Aerial crown-view tile of a tropical tree (Barro Colorado Island, Panama), acquired 20241014:
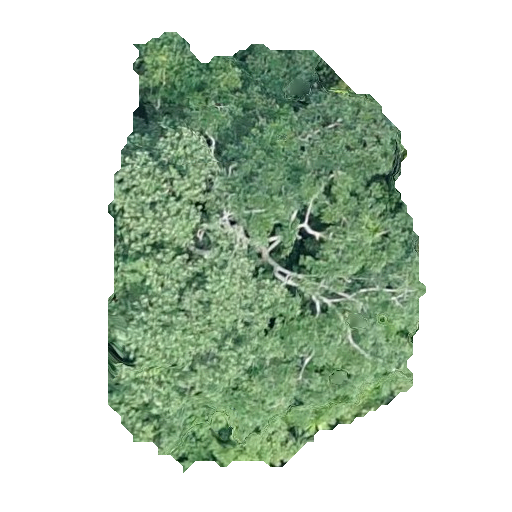
Species: Hieronyma alchorneoides
GBIF accepted scientific name: Hieronyma alchorneoides
Crown area: 169.223 m²